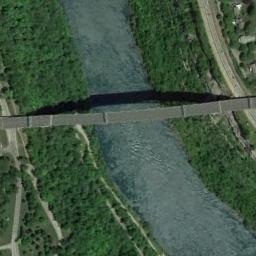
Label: bridge